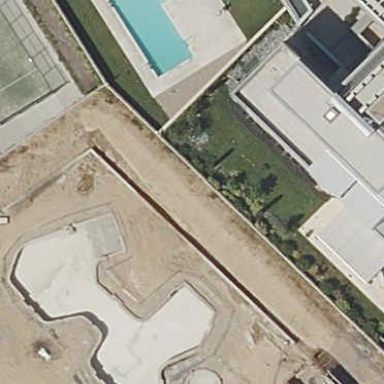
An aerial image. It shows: Swimming pool located in leisure land.